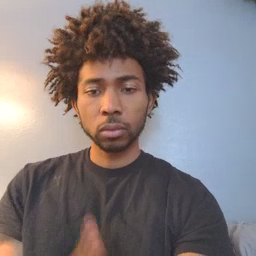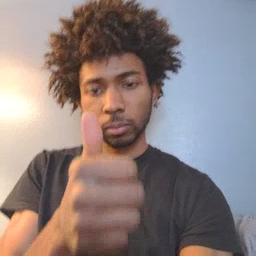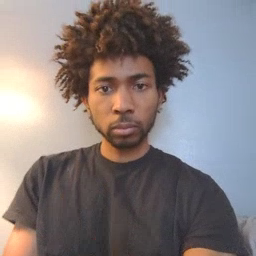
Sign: yourself